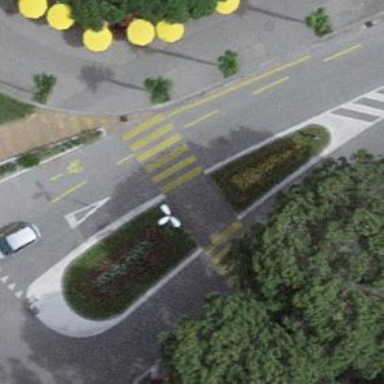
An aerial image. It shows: Uncontrolled zebra crossing with pedestrian island.